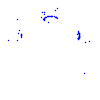
Particle: proton